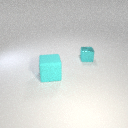
small cyan metal cube behind large cyan rubber cube